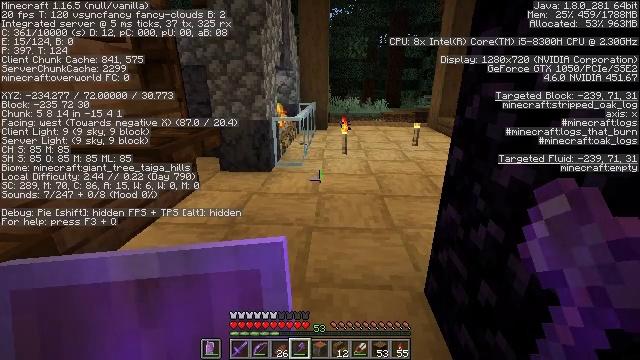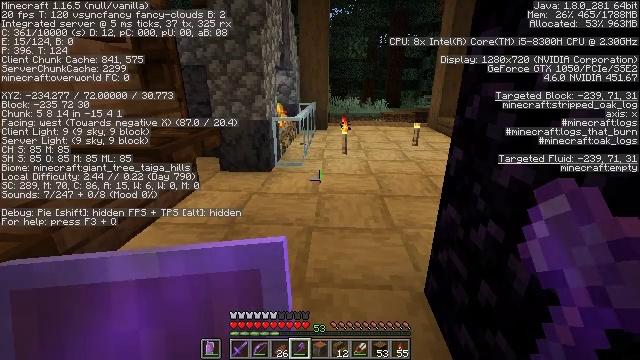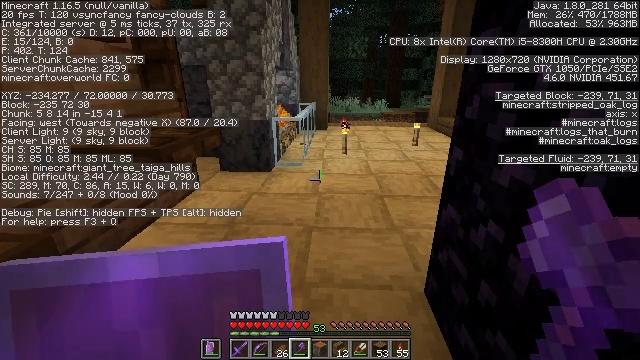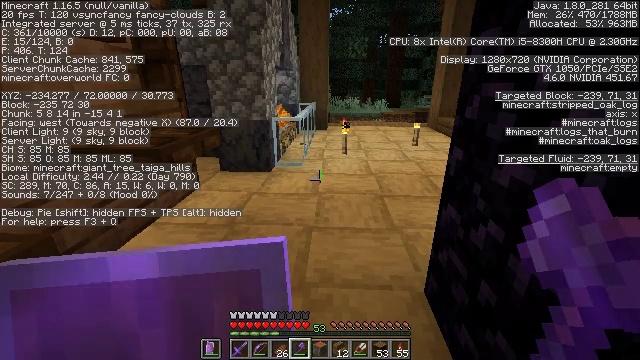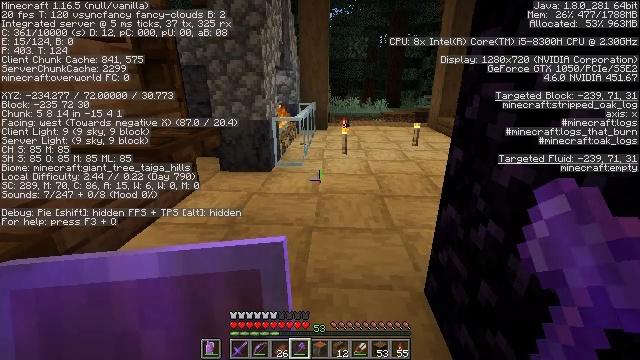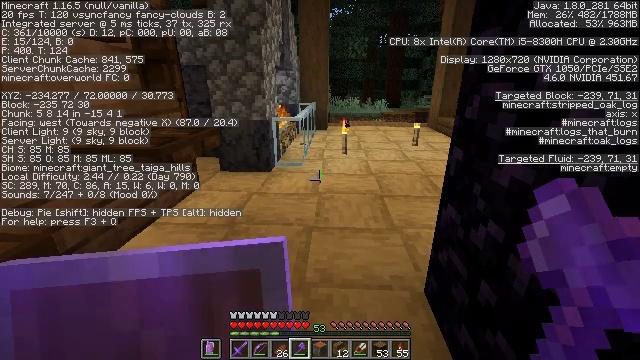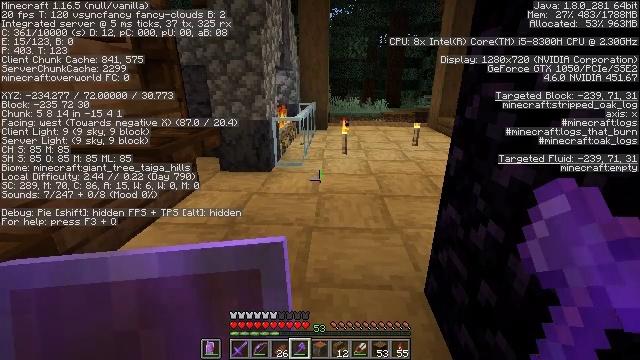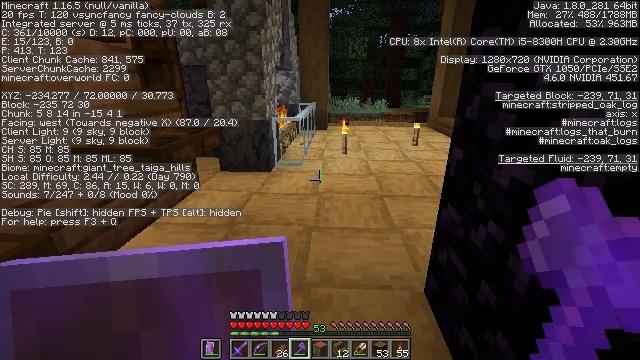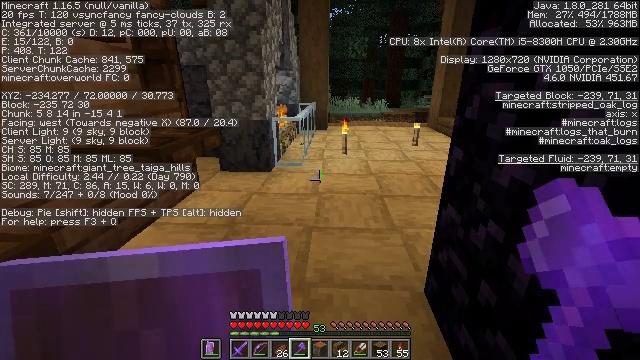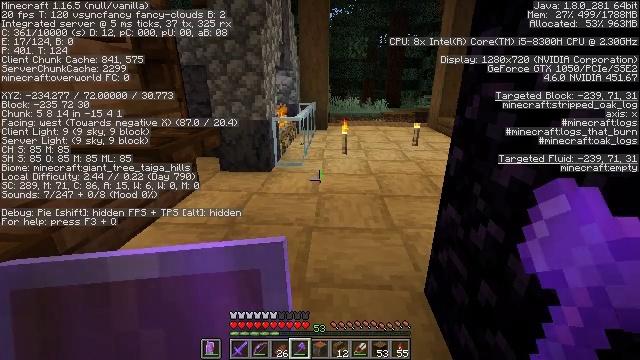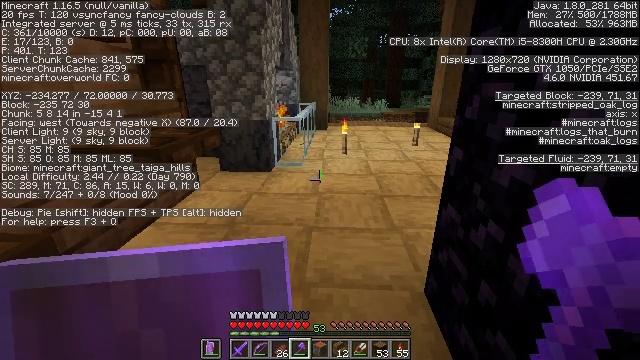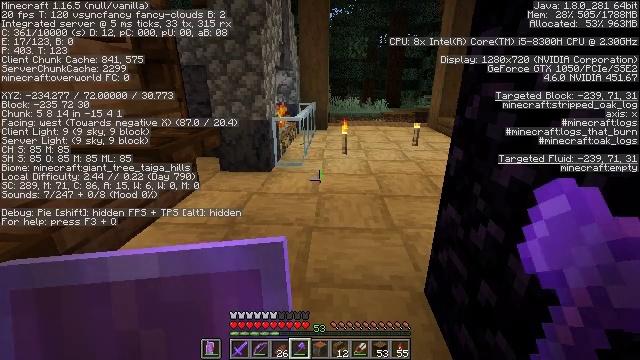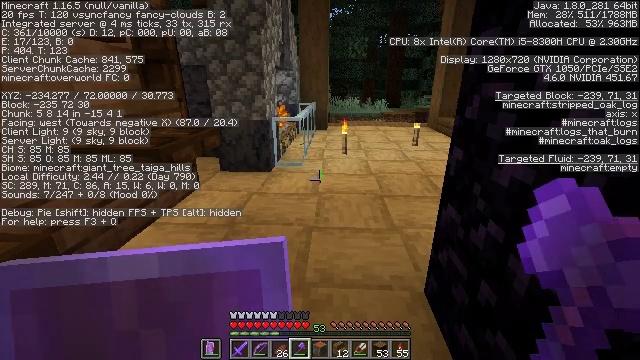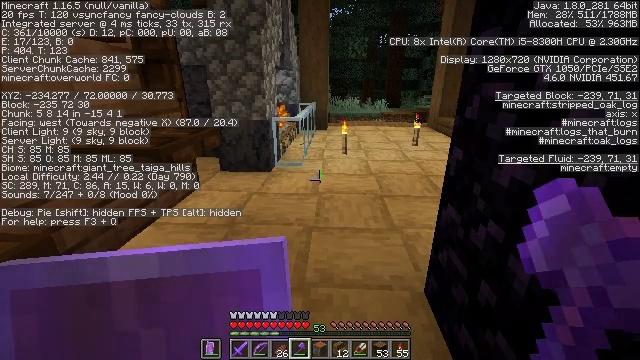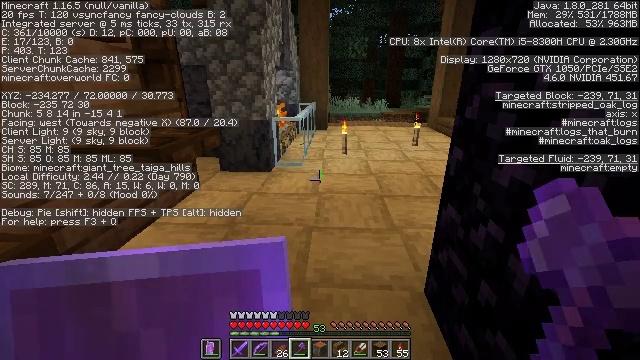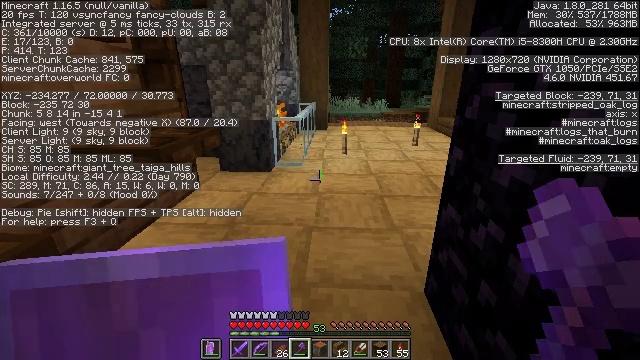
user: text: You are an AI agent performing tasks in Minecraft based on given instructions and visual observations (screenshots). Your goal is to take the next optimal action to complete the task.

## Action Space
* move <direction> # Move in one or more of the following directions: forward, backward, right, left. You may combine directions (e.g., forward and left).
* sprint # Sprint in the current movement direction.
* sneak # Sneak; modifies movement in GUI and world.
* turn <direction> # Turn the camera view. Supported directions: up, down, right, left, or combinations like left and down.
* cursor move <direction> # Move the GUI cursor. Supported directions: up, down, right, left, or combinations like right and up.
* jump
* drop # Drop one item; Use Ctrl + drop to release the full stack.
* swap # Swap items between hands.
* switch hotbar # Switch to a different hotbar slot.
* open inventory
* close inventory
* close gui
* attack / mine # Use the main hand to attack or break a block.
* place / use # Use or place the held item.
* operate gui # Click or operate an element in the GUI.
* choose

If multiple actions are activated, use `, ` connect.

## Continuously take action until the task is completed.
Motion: motion action
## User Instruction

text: Mine stripped acacia log.
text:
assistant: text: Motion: no_op
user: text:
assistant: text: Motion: no_op
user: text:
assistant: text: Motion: no_op
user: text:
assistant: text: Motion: no_op
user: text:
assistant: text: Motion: no_op
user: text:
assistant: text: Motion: no_op
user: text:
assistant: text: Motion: no_op
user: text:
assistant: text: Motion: no_op
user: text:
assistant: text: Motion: no_op
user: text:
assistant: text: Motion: no_op
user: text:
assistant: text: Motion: no_op
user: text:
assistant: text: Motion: no_op
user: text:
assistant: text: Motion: no_op
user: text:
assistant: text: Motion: no_op
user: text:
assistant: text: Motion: no_op
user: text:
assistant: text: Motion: no_op
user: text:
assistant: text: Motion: move forward
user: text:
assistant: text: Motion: move forward
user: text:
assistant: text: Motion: move forward, turn right and up
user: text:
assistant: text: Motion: move forward, turn right and up
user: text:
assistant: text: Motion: move forward, turn right and up
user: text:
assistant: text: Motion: move forward, turn right and up
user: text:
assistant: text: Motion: move forward, turn right
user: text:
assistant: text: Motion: move forward, turn right
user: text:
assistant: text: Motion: move forward, turn right
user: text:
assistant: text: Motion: move forward, turn right
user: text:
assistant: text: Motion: move forward
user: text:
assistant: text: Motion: move forward
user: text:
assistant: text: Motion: move forward
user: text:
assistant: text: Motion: move forward, turn right